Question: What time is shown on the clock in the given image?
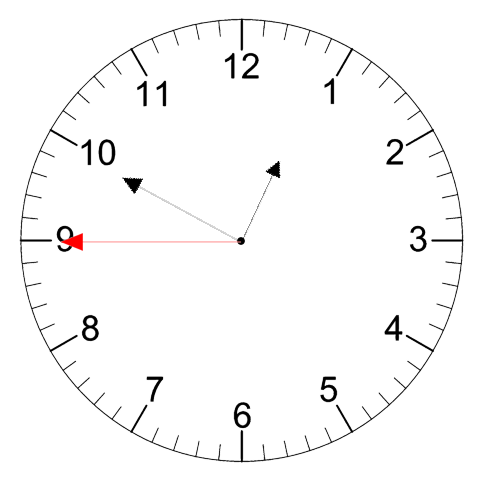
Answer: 12:49:45